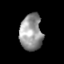
Tissue: skin
Cell type: Epithelial cells
Senescence score: 0.2542
Nuclear area (px): 803
Mean DAPI intensity: 150.355